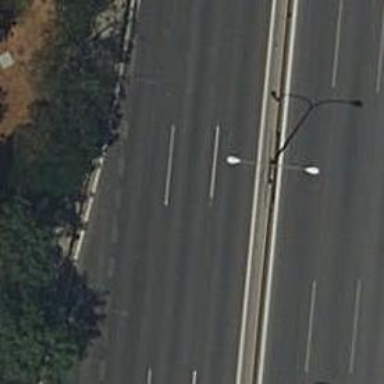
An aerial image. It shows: View of motorway.